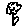
Label: flower